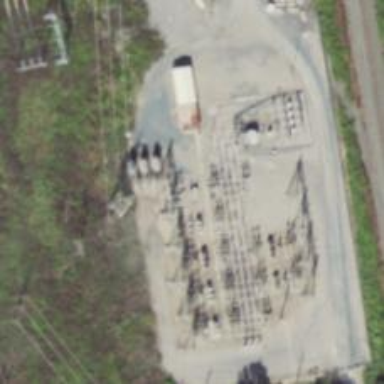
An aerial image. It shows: Switch used for power control.